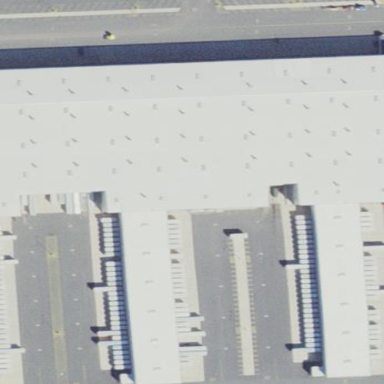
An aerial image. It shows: Warehouse building.